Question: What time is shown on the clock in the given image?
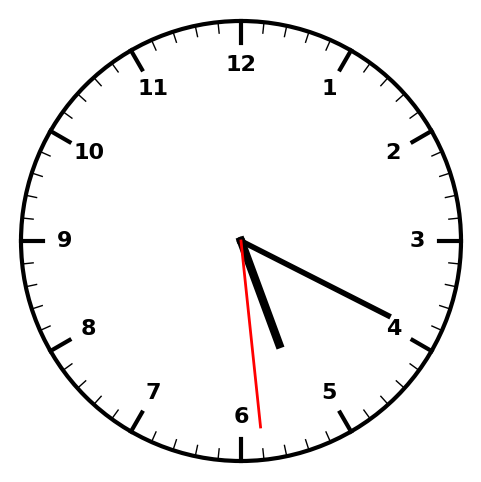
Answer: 05:19:29